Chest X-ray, PA view. Patient: 56 years old, sex F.
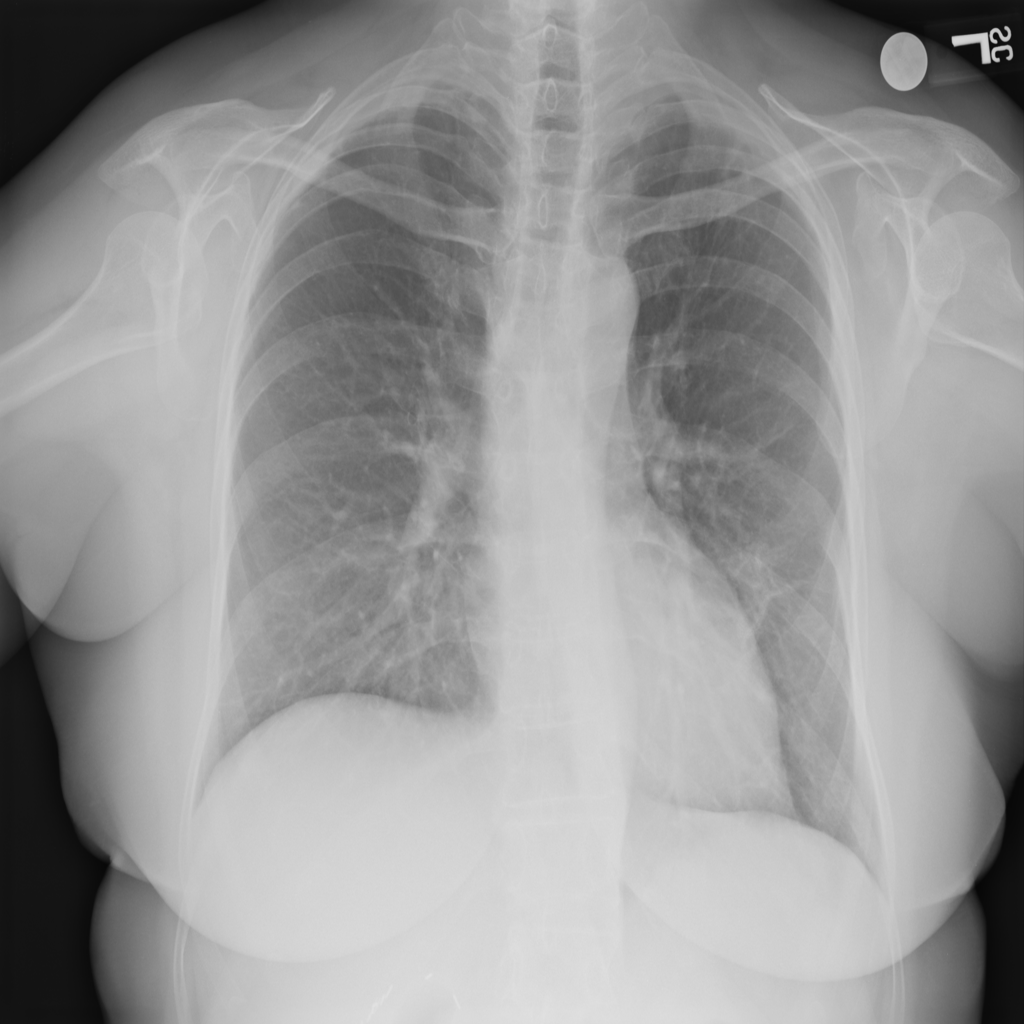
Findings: Fibrosis, Nodule